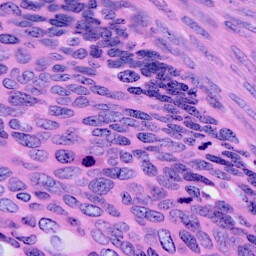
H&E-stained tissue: Cervix